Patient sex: F
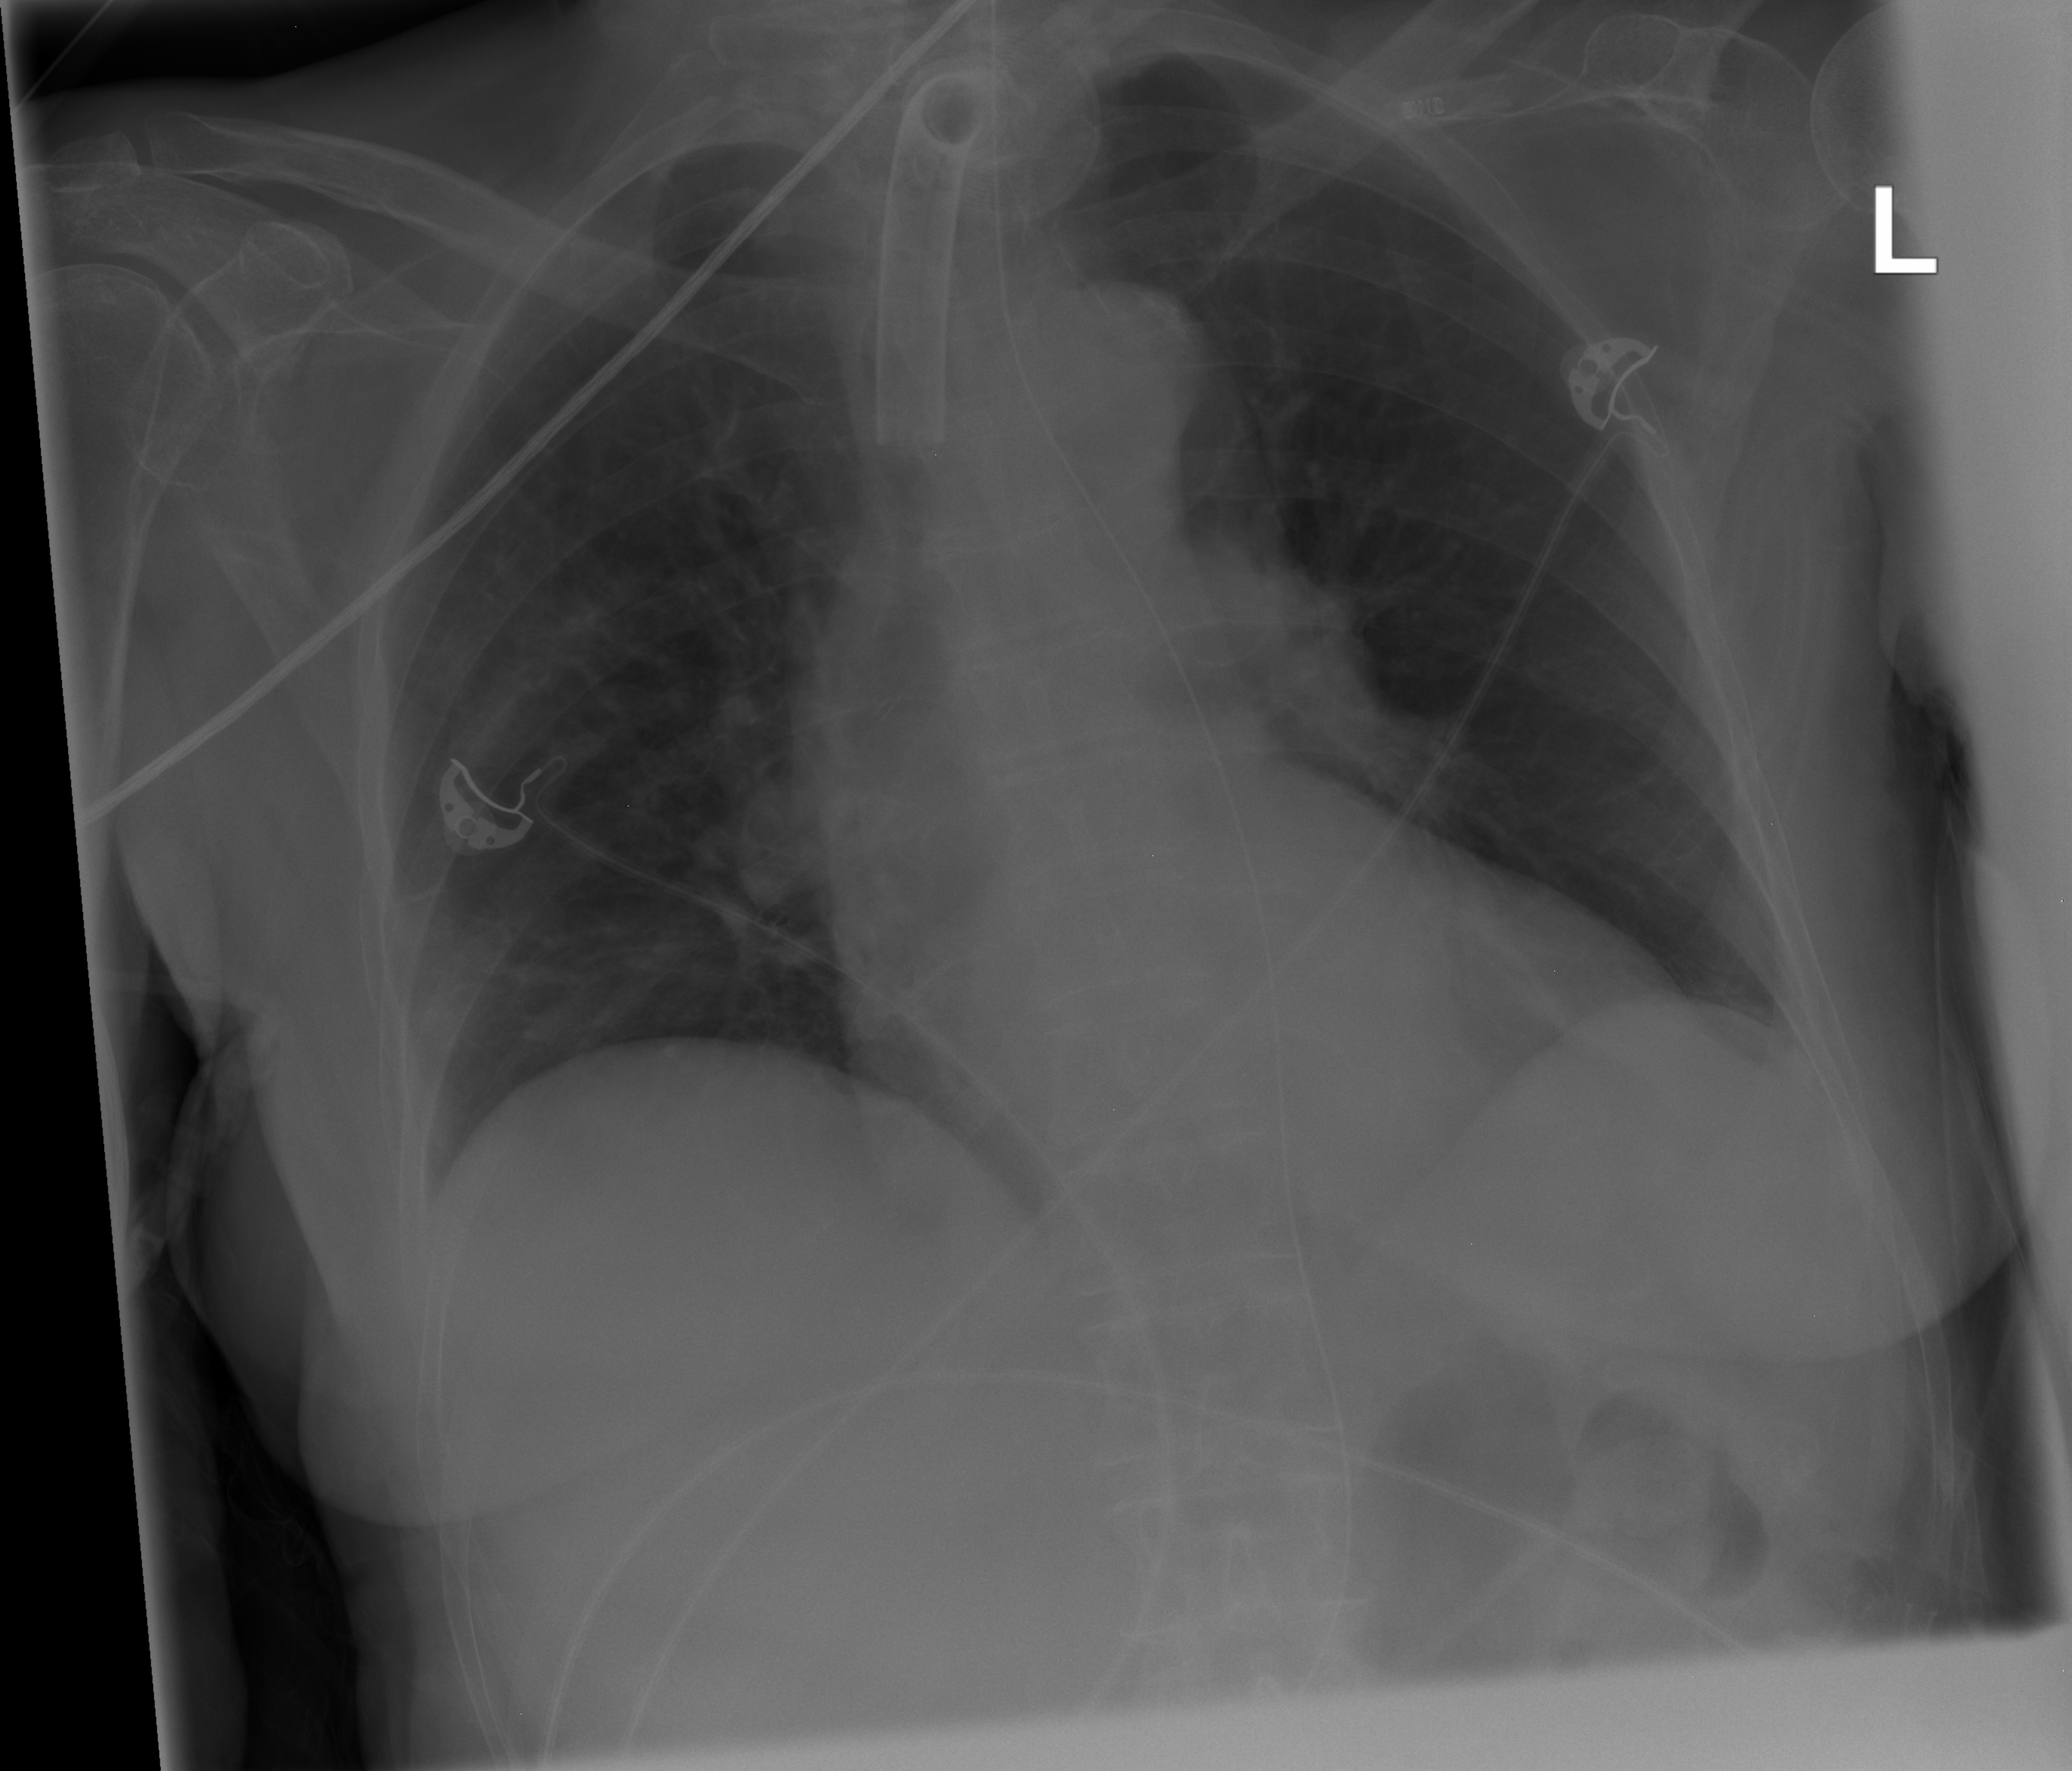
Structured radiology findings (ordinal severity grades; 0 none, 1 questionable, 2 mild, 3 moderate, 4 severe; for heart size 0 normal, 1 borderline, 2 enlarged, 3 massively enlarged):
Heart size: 0
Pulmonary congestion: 0
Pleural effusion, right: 0
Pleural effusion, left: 0
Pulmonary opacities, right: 2
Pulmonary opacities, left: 0
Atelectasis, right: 0
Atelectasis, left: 0